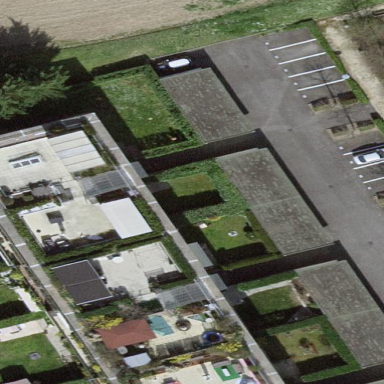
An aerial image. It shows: Garden surrounded by fence.